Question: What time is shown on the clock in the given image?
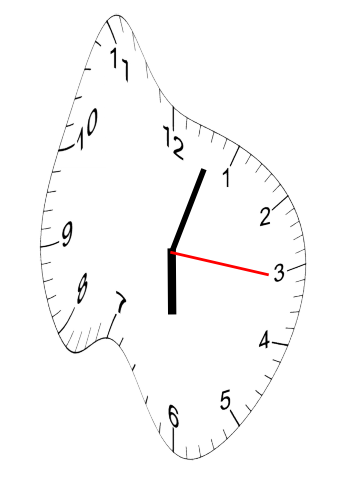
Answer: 06:03:16